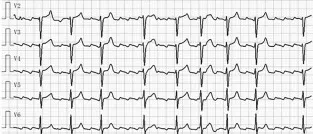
Arrhythmia in case 3. Holter indicated maximum R-R interval of 4.11 s.
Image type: electrography (ekg)